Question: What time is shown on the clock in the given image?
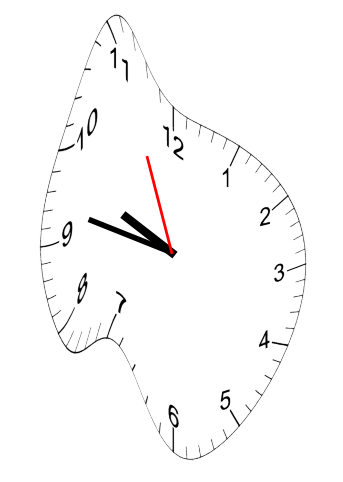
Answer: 09:46:56